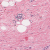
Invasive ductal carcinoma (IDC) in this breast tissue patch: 0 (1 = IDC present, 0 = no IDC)